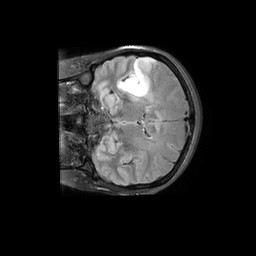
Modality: FLAIR
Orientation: coronal
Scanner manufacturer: philips
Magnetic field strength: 3 T
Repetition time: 11 s
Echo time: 0.12 s